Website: apple-inc
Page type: customer-info-address
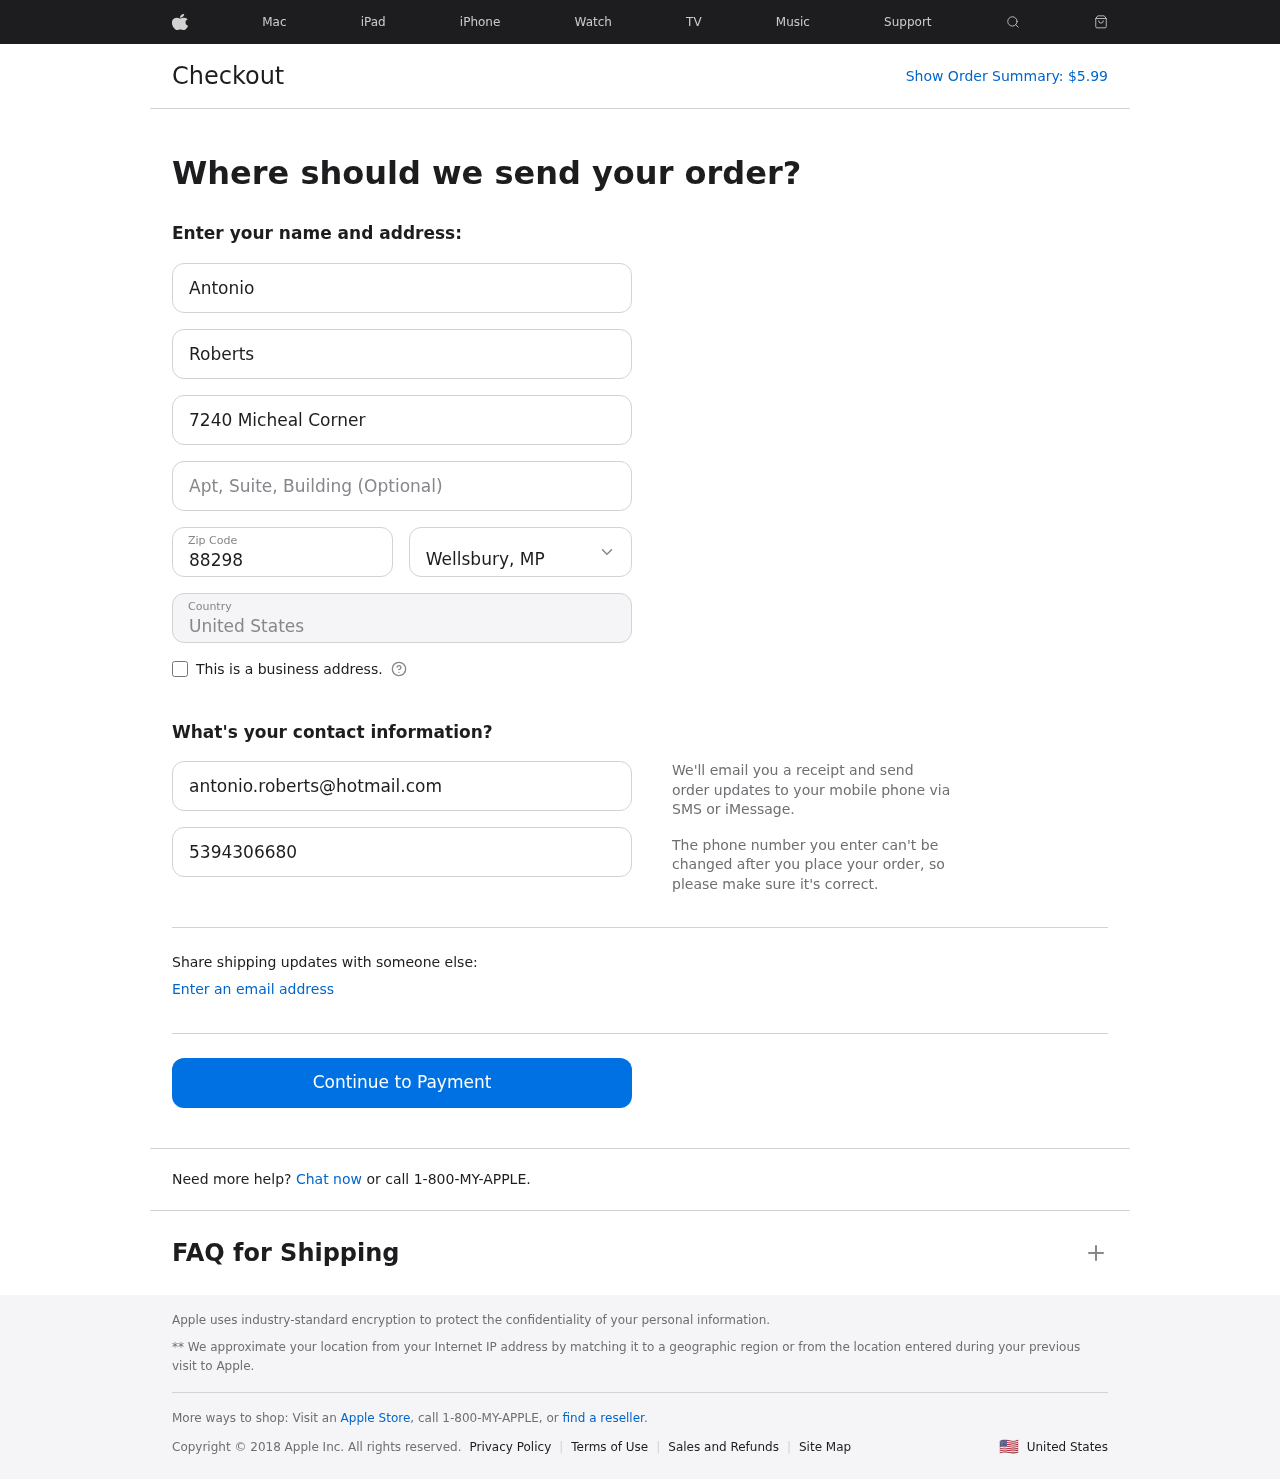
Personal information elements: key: PII_CITY_STATE
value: Wellsbury, MP
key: PII_COUNTRY
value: United States
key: PII_EMAIL
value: antonio.roberts@hotmail.com
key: PII_FIRSTNAME
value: Antonio
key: PII_LASTNAME
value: Roberts
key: PII_PHONE
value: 5394306680
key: PII_POSTCODE
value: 88298
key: PII_STREET
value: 7240 Micheal Corner
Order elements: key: ORDER_TOTAL
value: $5.99